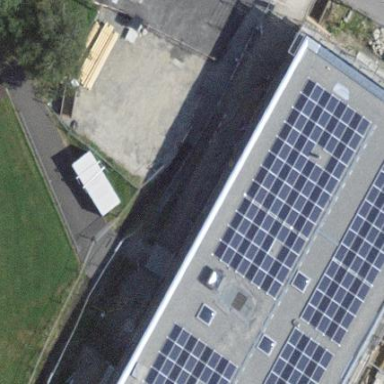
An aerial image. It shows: Solar power generator.